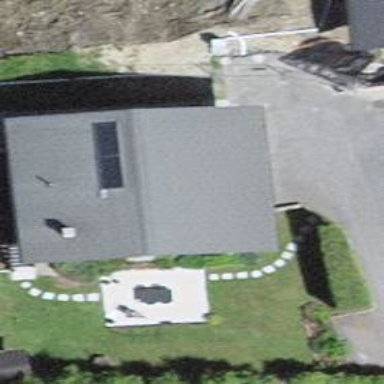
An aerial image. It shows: Simple house.